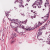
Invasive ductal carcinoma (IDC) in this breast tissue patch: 0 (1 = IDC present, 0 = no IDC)